Question: i like to change the "blue" color from the coding area in PhpStorm. How can i do this ??
Here my Screenshot:

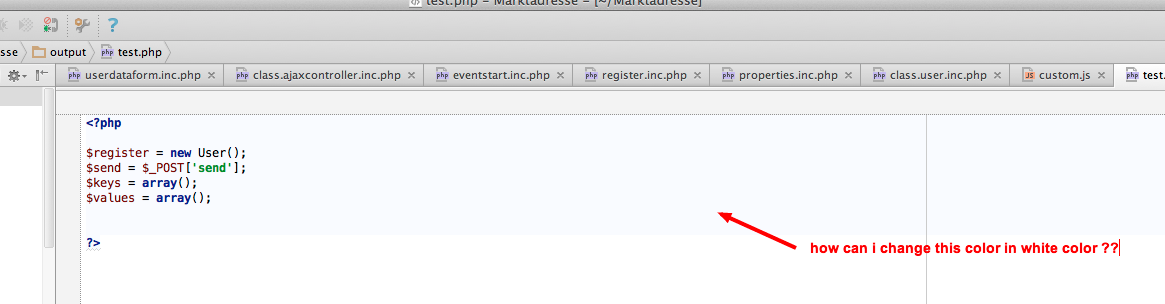
Answer: Click Ctrl+~ (tilda sign, under Esc button) and then "Switch Color Scheme"